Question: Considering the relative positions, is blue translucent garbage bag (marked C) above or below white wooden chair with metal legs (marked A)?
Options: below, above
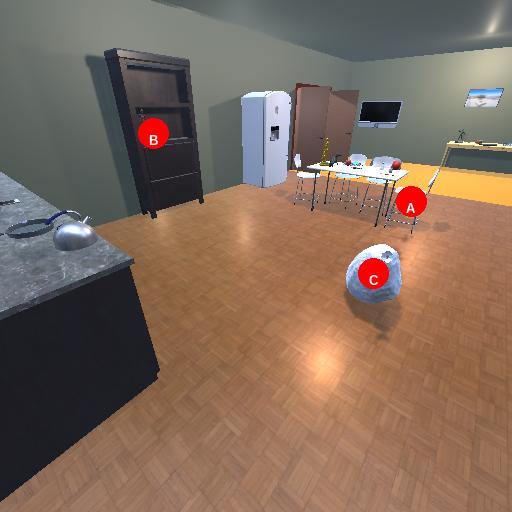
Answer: below